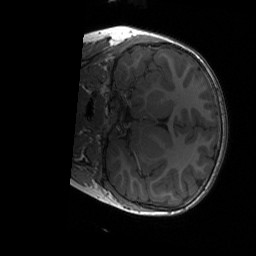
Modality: T1w
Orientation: coronal
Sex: male
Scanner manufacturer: siemens
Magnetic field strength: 3 T
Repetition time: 1.9 s
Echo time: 0.00243 s